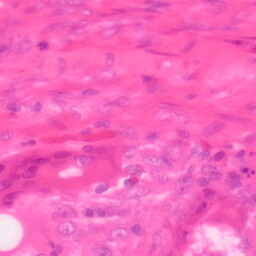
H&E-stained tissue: Colon